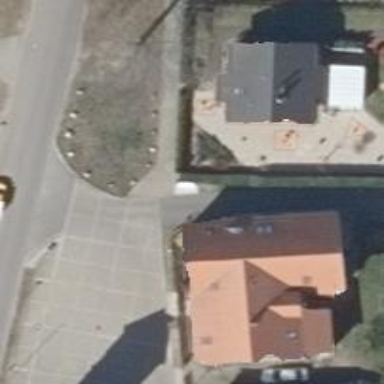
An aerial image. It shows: Asphalt road in residential area.